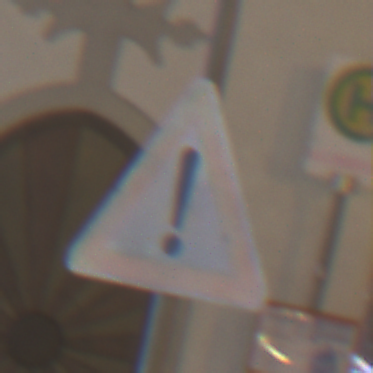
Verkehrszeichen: Gefahrenstelle
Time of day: Night
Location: Outdoor (Urban)
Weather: Overcast
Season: Winter
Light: Artificial